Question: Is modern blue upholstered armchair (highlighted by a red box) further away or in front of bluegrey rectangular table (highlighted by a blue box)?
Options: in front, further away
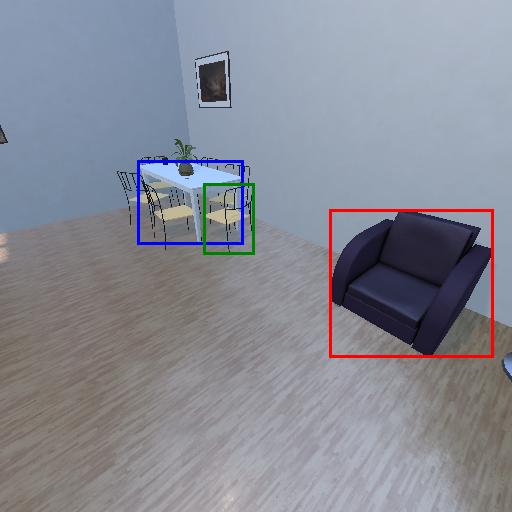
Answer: in front